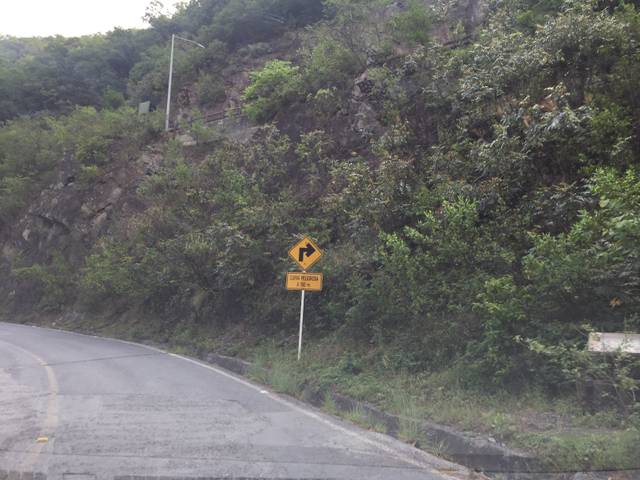
Region: Mexico
Coordinates: 25.618, -100.356